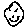
Label: smiley face